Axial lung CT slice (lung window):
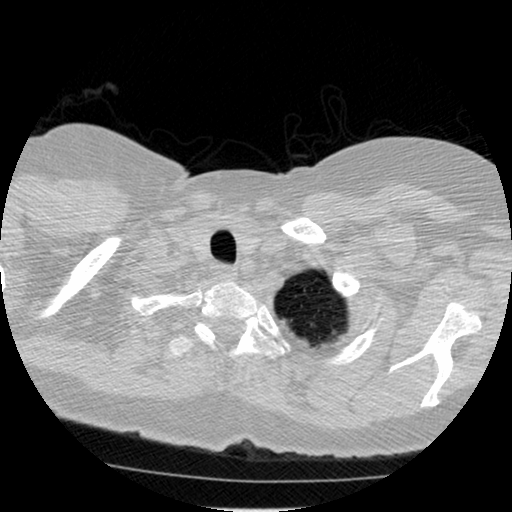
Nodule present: no